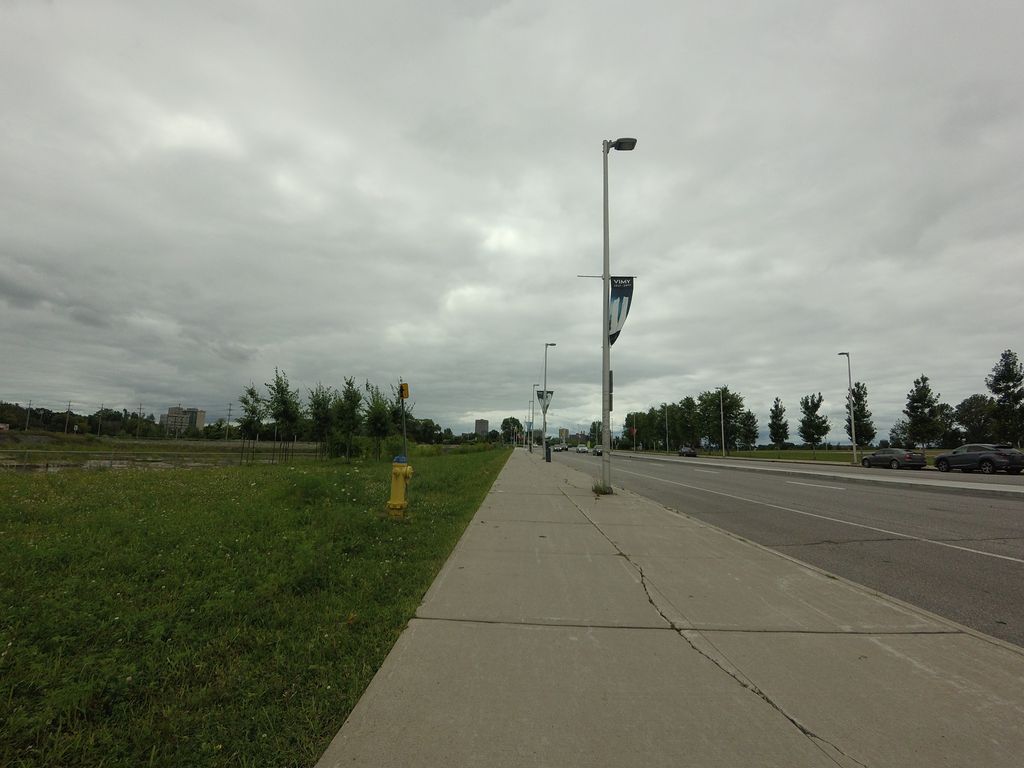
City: ottawa-gatineau